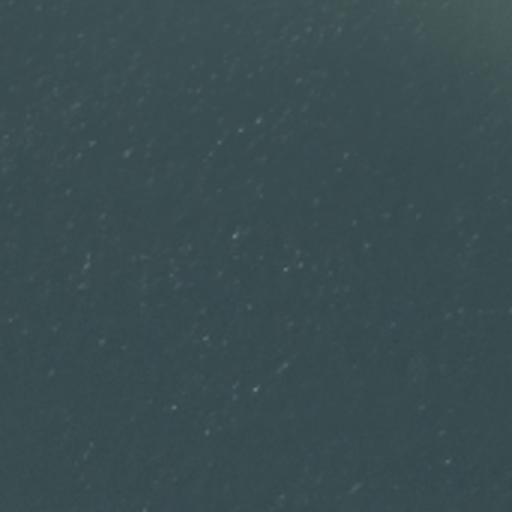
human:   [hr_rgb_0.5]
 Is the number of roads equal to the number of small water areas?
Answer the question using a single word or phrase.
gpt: no

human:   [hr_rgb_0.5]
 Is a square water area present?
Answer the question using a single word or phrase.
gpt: no

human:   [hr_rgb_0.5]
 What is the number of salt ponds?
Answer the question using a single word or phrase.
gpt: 0

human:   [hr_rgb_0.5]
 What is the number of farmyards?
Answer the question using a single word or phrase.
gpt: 0

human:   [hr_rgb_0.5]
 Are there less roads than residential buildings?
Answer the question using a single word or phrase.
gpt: no

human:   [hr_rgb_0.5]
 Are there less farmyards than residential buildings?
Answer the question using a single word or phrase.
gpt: no

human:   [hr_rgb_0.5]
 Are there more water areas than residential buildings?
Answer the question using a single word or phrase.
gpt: yes

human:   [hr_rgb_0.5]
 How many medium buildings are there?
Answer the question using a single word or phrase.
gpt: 0

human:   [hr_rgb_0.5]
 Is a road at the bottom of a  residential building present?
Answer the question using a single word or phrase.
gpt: no

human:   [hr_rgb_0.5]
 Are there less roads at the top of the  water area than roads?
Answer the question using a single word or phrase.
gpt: yes

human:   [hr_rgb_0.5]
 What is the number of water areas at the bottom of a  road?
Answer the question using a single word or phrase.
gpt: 0

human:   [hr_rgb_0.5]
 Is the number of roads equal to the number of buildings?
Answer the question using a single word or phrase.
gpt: no

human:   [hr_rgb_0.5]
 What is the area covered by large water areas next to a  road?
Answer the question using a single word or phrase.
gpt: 10618m2

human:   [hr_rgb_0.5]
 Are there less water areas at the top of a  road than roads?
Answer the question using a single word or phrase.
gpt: yes

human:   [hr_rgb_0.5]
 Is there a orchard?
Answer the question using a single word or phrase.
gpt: no

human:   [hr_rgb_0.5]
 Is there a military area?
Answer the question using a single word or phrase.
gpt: no

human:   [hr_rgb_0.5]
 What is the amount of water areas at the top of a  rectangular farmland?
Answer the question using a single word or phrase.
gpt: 0

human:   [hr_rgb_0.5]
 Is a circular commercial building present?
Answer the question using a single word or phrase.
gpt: no

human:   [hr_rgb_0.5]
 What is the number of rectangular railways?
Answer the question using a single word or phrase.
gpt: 0

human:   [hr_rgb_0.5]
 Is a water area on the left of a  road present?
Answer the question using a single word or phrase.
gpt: no

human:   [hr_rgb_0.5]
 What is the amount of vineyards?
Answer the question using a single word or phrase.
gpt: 0

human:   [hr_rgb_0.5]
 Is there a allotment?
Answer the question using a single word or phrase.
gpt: no

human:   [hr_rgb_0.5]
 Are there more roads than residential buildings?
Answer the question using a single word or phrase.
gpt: yes

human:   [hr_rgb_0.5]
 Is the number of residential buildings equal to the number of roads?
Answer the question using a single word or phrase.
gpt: no

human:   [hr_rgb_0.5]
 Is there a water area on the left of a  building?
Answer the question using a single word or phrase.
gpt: no

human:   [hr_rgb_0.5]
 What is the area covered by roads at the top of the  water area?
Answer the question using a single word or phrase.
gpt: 0m2

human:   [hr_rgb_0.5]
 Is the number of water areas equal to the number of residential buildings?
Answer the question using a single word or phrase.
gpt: no

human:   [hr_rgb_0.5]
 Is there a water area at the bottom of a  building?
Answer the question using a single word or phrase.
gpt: no

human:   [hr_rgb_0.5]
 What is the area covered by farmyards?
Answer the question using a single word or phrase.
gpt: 0m2

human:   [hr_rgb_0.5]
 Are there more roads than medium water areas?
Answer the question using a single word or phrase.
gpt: yes

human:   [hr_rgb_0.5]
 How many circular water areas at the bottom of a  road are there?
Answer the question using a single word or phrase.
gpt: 0

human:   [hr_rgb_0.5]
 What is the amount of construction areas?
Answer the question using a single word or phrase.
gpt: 0

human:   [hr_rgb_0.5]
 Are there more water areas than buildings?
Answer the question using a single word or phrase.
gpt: yes

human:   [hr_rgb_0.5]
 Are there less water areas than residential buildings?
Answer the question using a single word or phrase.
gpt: no

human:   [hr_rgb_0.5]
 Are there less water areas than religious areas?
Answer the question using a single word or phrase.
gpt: no

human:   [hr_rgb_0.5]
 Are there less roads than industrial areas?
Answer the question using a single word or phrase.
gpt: no